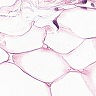
Metastatic tissue present: no